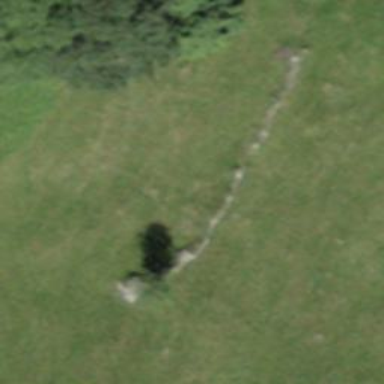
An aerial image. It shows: Wall made of dry stone.